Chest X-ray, PA view. Patient: 70 years old, sex M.
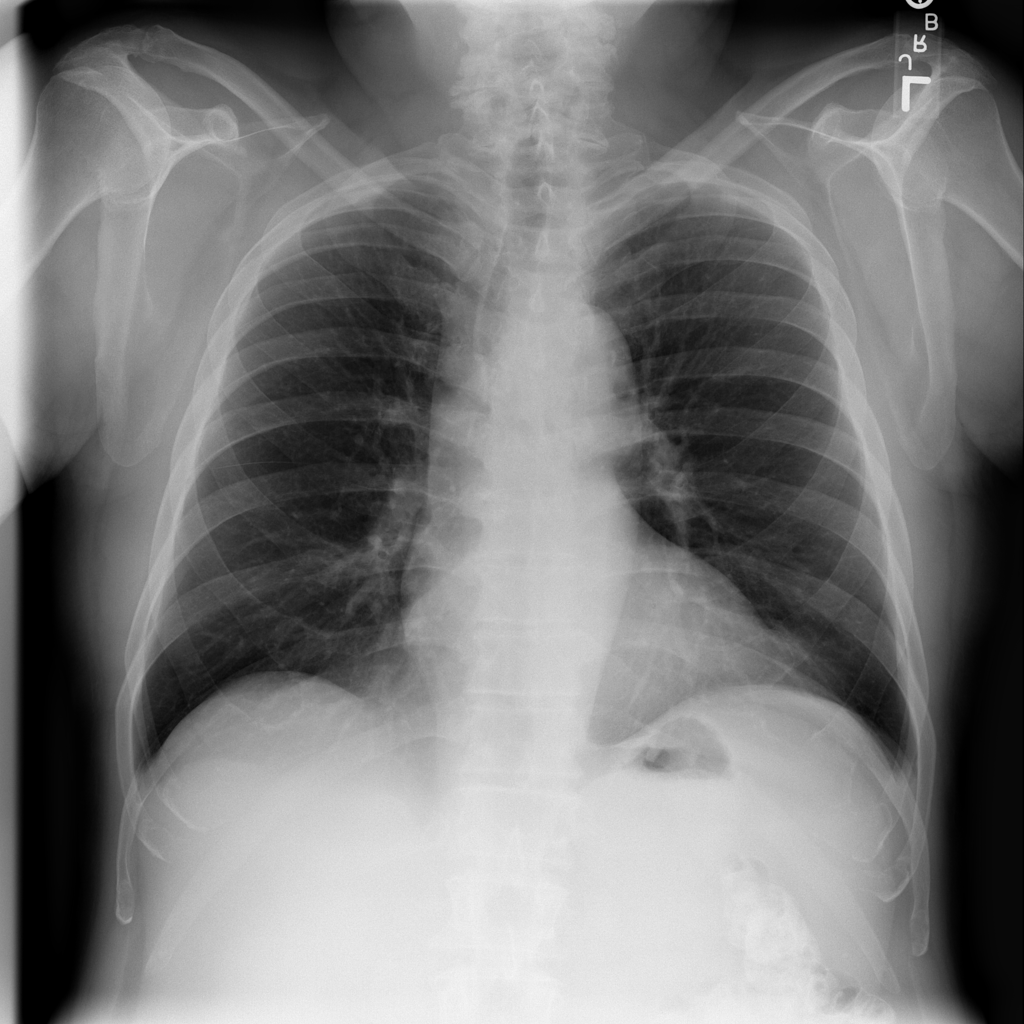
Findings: Atelectasis, Pneumonia